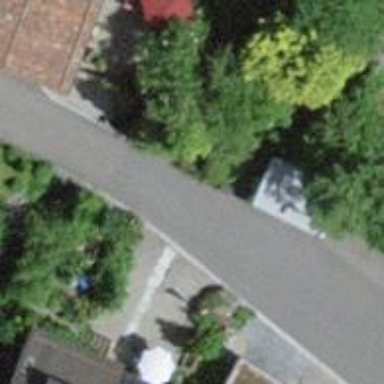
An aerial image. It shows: Smooth asphalt road in residential area.